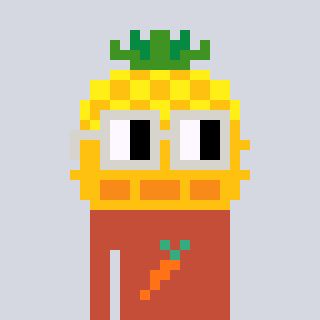
a pixel art character with square light gray glasses, a pineapple-shaped head and a rust-colored body on a cool background